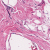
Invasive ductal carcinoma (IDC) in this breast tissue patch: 0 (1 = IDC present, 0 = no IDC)